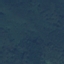
Land use / land cover class: Forest